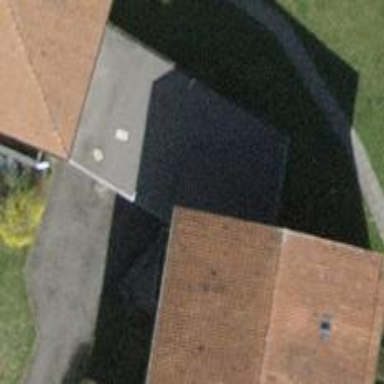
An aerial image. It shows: Group of garages.